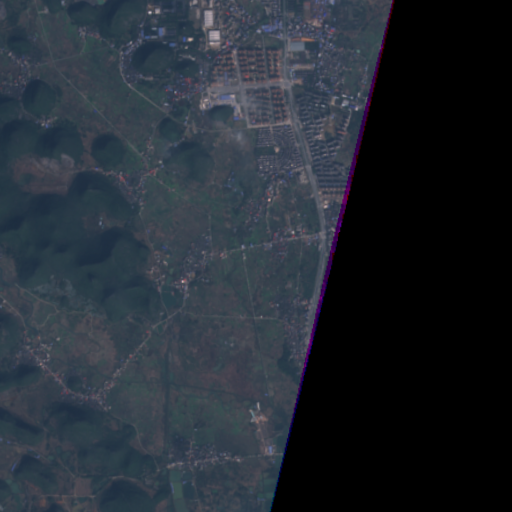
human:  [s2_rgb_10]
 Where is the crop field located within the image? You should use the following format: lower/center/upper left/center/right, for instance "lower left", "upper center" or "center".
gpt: The crop field is located in the lower right of the image.
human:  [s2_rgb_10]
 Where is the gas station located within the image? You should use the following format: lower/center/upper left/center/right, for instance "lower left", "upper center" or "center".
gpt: The gas station is located in the center of the image.
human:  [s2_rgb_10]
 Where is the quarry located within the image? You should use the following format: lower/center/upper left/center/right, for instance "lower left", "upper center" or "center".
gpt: The quarry is located in the upper left of the image.
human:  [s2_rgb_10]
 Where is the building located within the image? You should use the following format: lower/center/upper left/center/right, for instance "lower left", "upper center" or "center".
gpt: There is no building in the image.